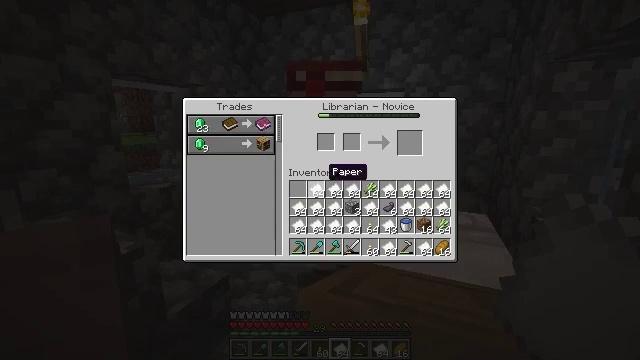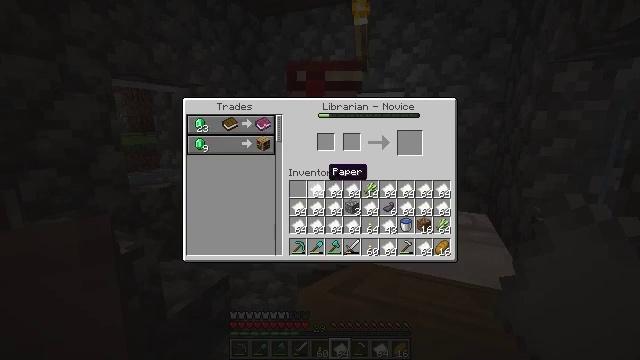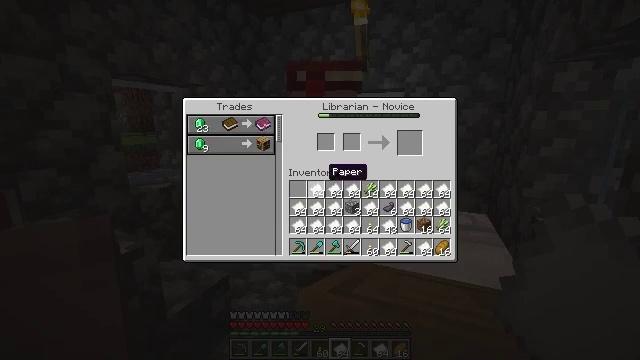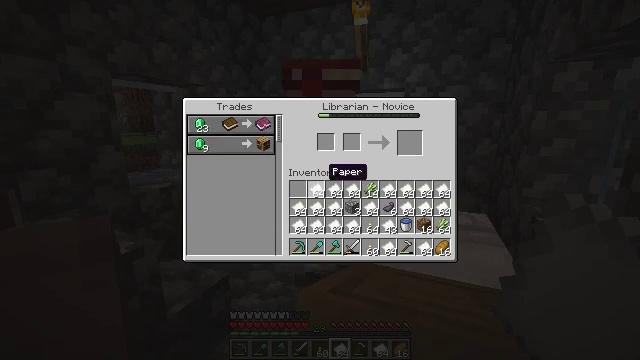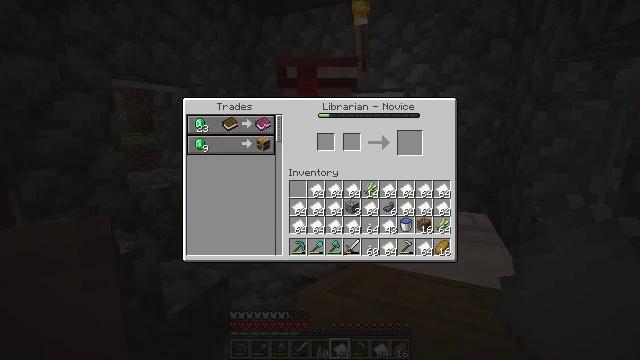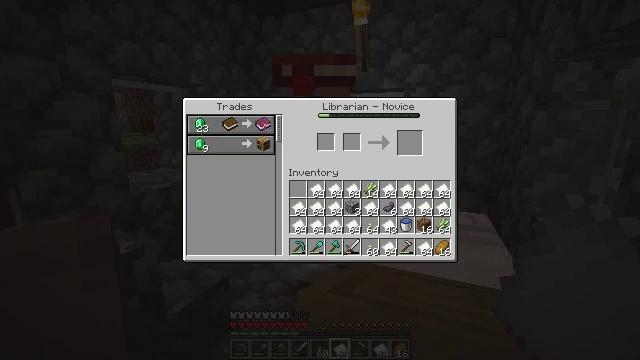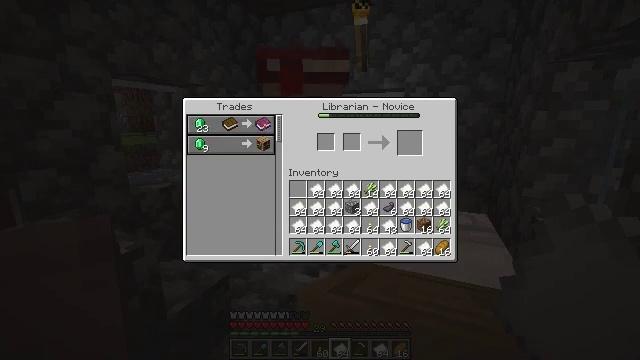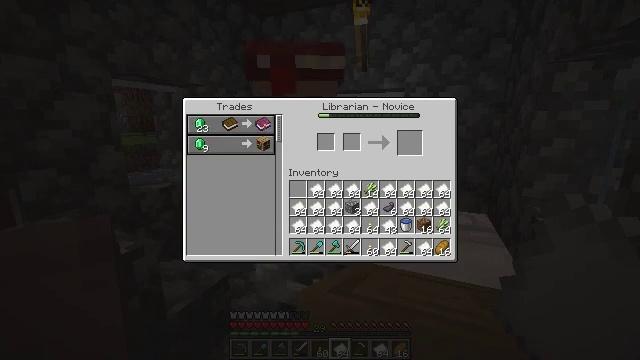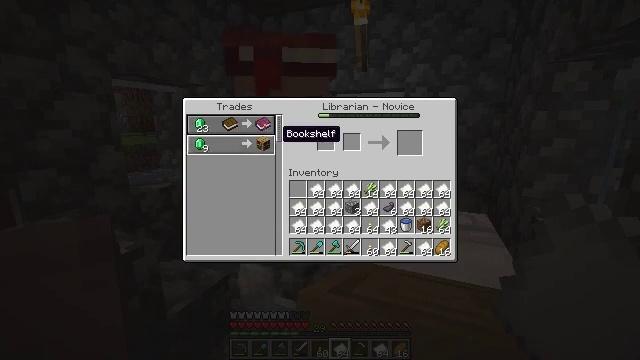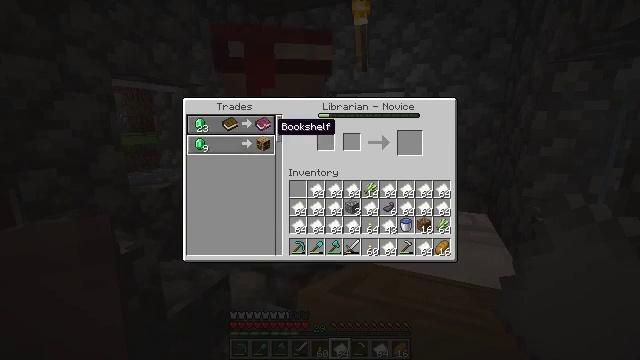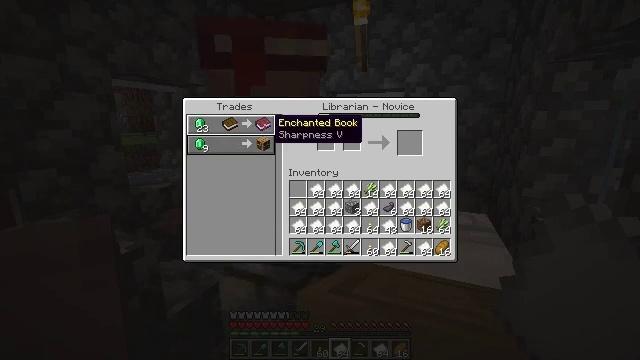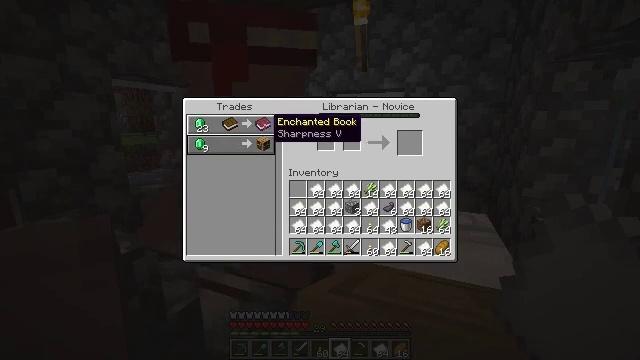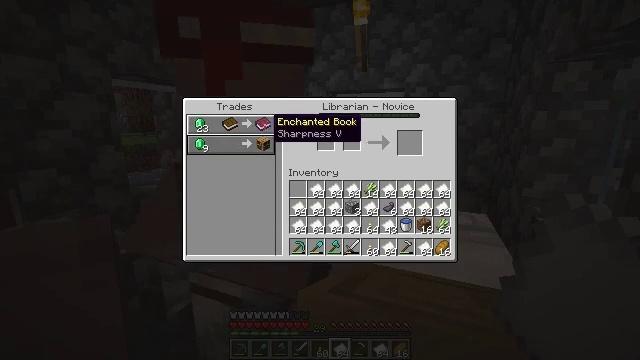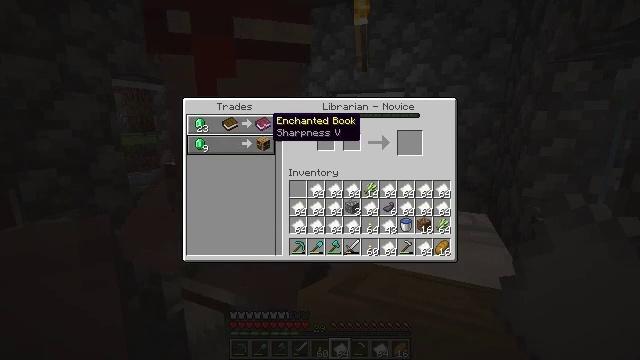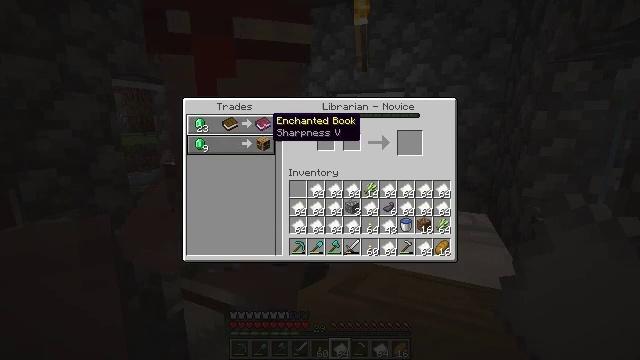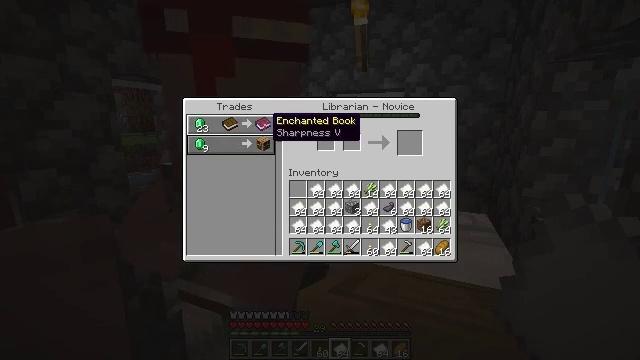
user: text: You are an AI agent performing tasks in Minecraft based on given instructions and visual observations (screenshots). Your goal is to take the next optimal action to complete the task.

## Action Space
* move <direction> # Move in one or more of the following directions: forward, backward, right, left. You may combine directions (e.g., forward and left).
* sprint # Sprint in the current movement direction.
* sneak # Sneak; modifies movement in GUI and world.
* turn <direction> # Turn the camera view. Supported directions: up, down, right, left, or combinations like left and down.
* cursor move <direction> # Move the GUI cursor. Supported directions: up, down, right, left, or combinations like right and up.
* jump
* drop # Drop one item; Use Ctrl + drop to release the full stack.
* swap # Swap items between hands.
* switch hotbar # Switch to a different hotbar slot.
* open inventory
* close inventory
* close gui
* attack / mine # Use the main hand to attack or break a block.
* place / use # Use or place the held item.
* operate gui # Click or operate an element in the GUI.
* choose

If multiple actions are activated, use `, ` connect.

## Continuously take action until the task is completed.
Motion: motion action
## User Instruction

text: Craft a stone.
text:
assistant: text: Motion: no_op
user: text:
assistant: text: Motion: no_op
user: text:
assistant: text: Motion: no_op
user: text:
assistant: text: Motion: cursor move left and up
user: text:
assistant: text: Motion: cursor move left and up
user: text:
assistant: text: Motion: no_op
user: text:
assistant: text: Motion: no_op
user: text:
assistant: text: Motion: no_op
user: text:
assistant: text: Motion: cursor move up
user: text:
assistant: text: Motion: no_op
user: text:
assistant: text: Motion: no_op
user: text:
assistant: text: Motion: no_op
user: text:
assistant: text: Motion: no_op
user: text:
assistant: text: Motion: no_op
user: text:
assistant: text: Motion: no_op
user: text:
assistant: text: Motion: no_op
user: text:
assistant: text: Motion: no_op
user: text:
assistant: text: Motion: no_op
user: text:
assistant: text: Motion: no_op
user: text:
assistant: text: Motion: no_op
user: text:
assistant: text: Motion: no_op
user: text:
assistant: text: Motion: no_op
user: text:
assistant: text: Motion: no_op
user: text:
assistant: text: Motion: no_op
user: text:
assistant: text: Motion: no_op
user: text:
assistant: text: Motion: no_op
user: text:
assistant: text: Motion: no_op
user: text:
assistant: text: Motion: no_op
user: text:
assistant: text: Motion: turn left and down
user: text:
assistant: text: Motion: turn left